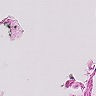
Metastatic tissue present: no